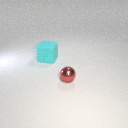
large cyan rubber cube behind small red metal sphere